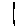
Label: line